Question: Please have a look at the following image.

This is a text view which I need in my next android app. However, I really don't know how to implement this kind of textview. I only know how to put a normal rectangle style textview. So, how can I achieve this? If textview is not possible, what are other options?
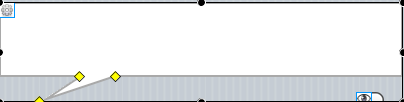
Answer: The simplest thing to do is to create an image (a 9patch would be perfect) and put your text over it.
I did a little image for you. Give it a try:
<URL>
Otherwise you can use a Layout that will wrap your TextView (with the rectangle background) and the image of the little triangle below.
You can also try to "paint" it (using Canvas I guess), but seems overkilling to me.